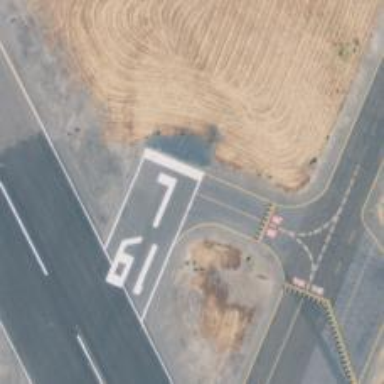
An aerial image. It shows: View of taxiway at the airport.